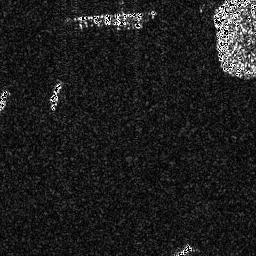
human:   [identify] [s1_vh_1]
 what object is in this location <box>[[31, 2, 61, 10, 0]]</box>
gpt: <ref>1 medium ship at the top</ref>

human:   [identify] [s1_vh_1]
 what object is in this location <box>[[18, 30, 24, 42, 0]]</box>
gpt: <ref>1 small ship at the left</ref>